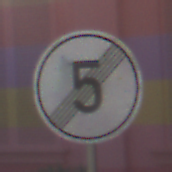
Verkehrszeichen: EndeGeschwindigkeit5
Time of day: MorningAfternoon
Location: Outdoor (Special)
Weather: PartlyCloudy
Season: NotSpecified
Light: Natural